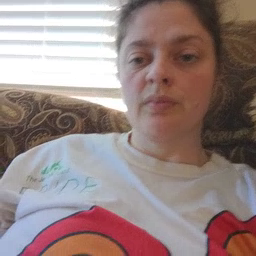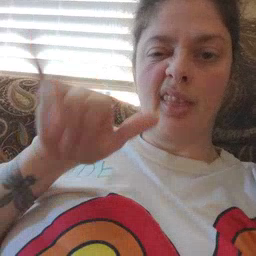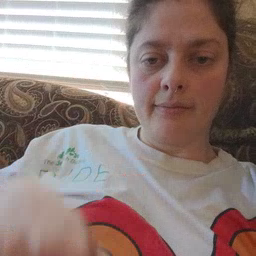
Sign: that